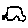
Label: car